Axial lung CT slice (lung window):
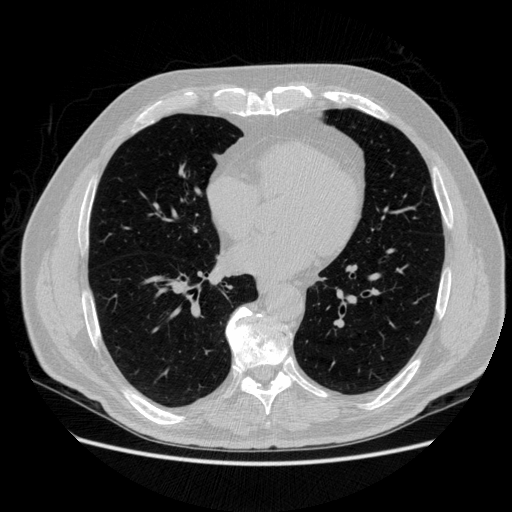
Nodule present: no